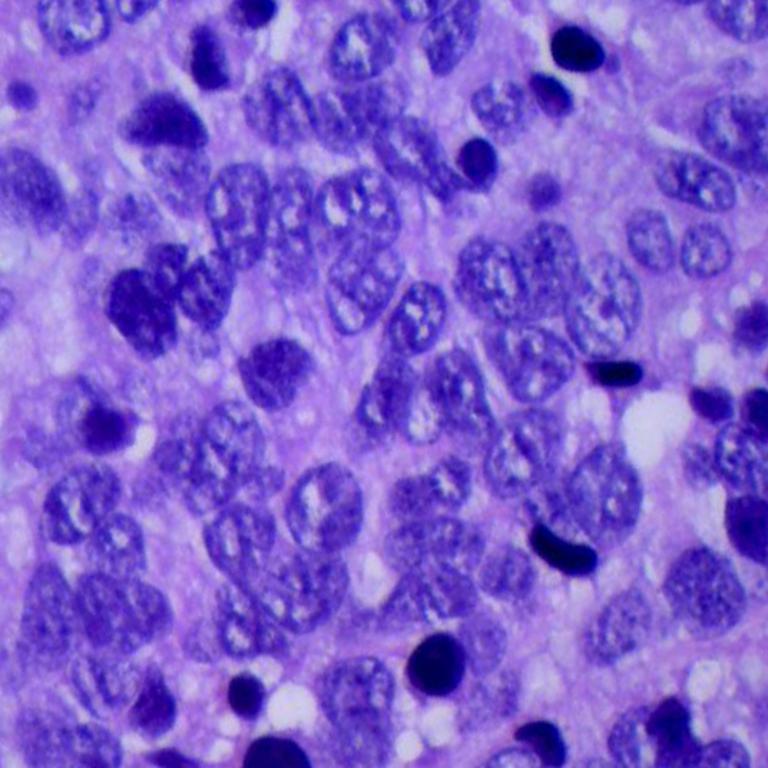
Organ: lung
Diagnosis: squamous carcinomas